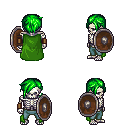
a pixel art fantasy rpg character, male body template, skeleton, green cape, teal pants, green pixie cut hairstyle, leather bracers, shield, four views (front, back, left, right), 2x2 character sprite sheet, small pixel art, hard edges, no anti-aliasing